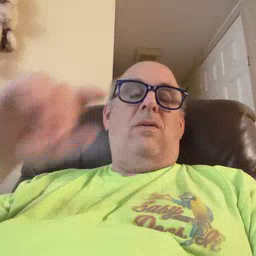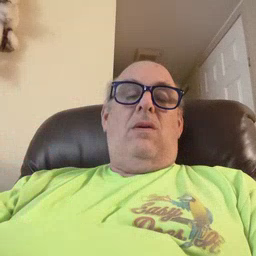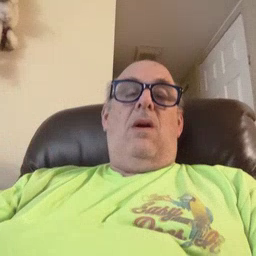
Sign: radio